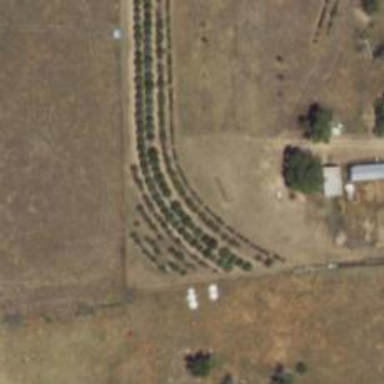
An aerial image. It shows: Row of trees in natural setting.